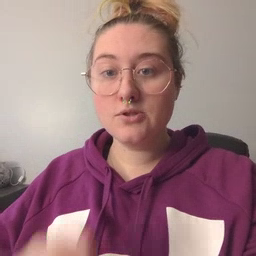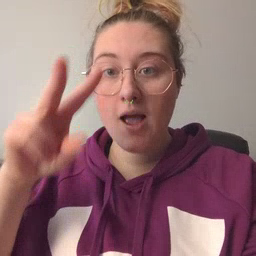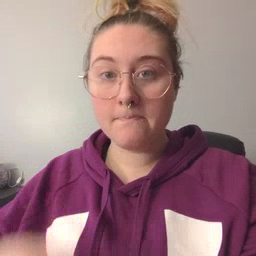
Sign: jump